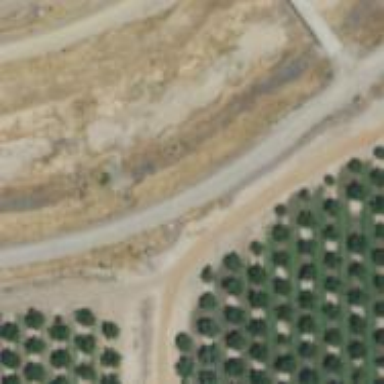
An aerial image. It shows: Levee road designed for service vehicles.